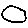
Label: circle